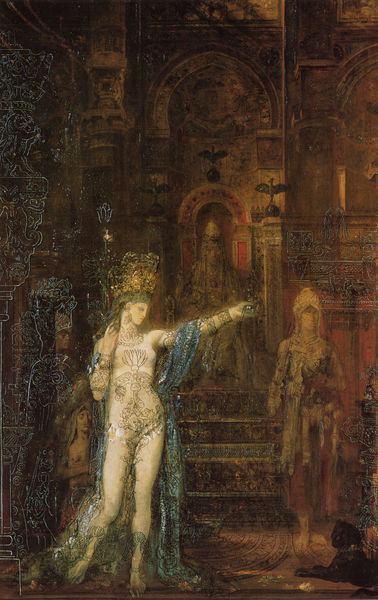
Titel: Salomé (dite Salomé tatouée)
Künstler: Gustave Moreau
Standort: Paris
Institution: Musée Gustave Moreau
Schlagwörter: adler, akt, blau, dunkel, felsen, flügel, fuß, gemälde, gott, hand, kopf, körper, mann, nackt, schatten, umhang, vogel, weiß, frauen, gelb, menschen, mädchen, sitzen, blume, blumen, braun, brust, busen, daumen, finger, frau, frisur, haar, hell, hintergrund, holz, kleid, kleider, licht, mund, männer, nase, ohr, orange, profil, raum, schmuck, schwarz, skizze, stirn, stuhl, säule, säulen, vordergrund, zimmer, blick, gebäude, hund, rot, schleier, schloss, tier, tuch, ornament, symbolismus, tanz, teppich, alt, wand, architektur, arm, arme, augen, bibel, diener, dienerin, gesicht, halten, herodes, johannes, kleidung, mensch, salome, stehen, stein, steine, blicken, hände, innenraum, möbel, öl, spiegelung, vögel, kirche, boden, auge, gewand, gold, haare, reich, sessel, stoff, innen, personen, person, tänzerin, diadem, höhle, kinn, krone, locke, locken, statue, beine, kopfbedeckung, taille, bein, brüste, füße, bilder, sitz, bogen, stab, fels, treppe, treppen, könig, thron, jugendstil, glanz, ornamente, verzierung, kerze, robe, stufe, stufen, bauch, kontrapost, nackte, couch, wange, ellenbogen, gemach, knie, scham, zeigen, bemalt, halle, bögen, schimmer, katze, keller, nische, gewölbe, orient, palast, hinten, barfuß, stand, herrscher, tron, mythologie, göttin, statuette, unvollendet, rom, ranke, typen, ausstrecken, beugen, firnis, statuen, ausgestreckt, hüfte, mythos, wesen, apsis, priester, romanik, entschlossen, grotte, wächter, tempel, herrscherin, königin, undeutlich, wien, golden, statuetten, gülden, schemen, kopfschmuck, sakral, klassisch, geist, ädikula, tiger, panter, panther, entschluss, effekt, stitz, byzanz, schätze, phönix, gewnad, befehl, moreau, austrecken, opulenz, herrin, pharaon, pharaonin, sliese, halb nackt, dido, classisch